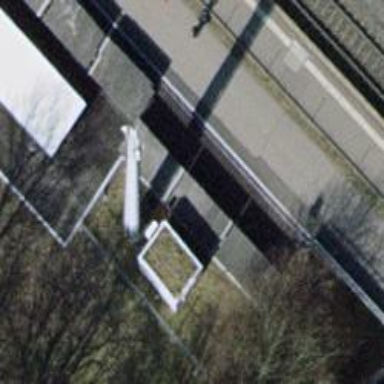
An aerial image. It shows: Mast tower used for communication.